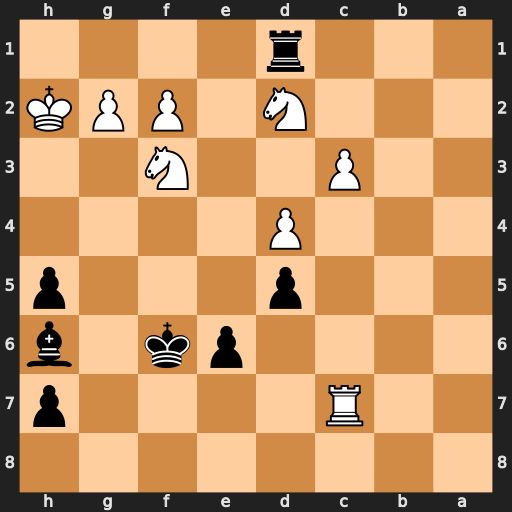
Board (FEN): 8/2R4p/4pk1b/3p3p/3P4/2P2N2/3N1PPK/3r4
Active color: b
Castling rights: -
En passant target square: -
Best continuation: Bf4+ g3 Bxc7